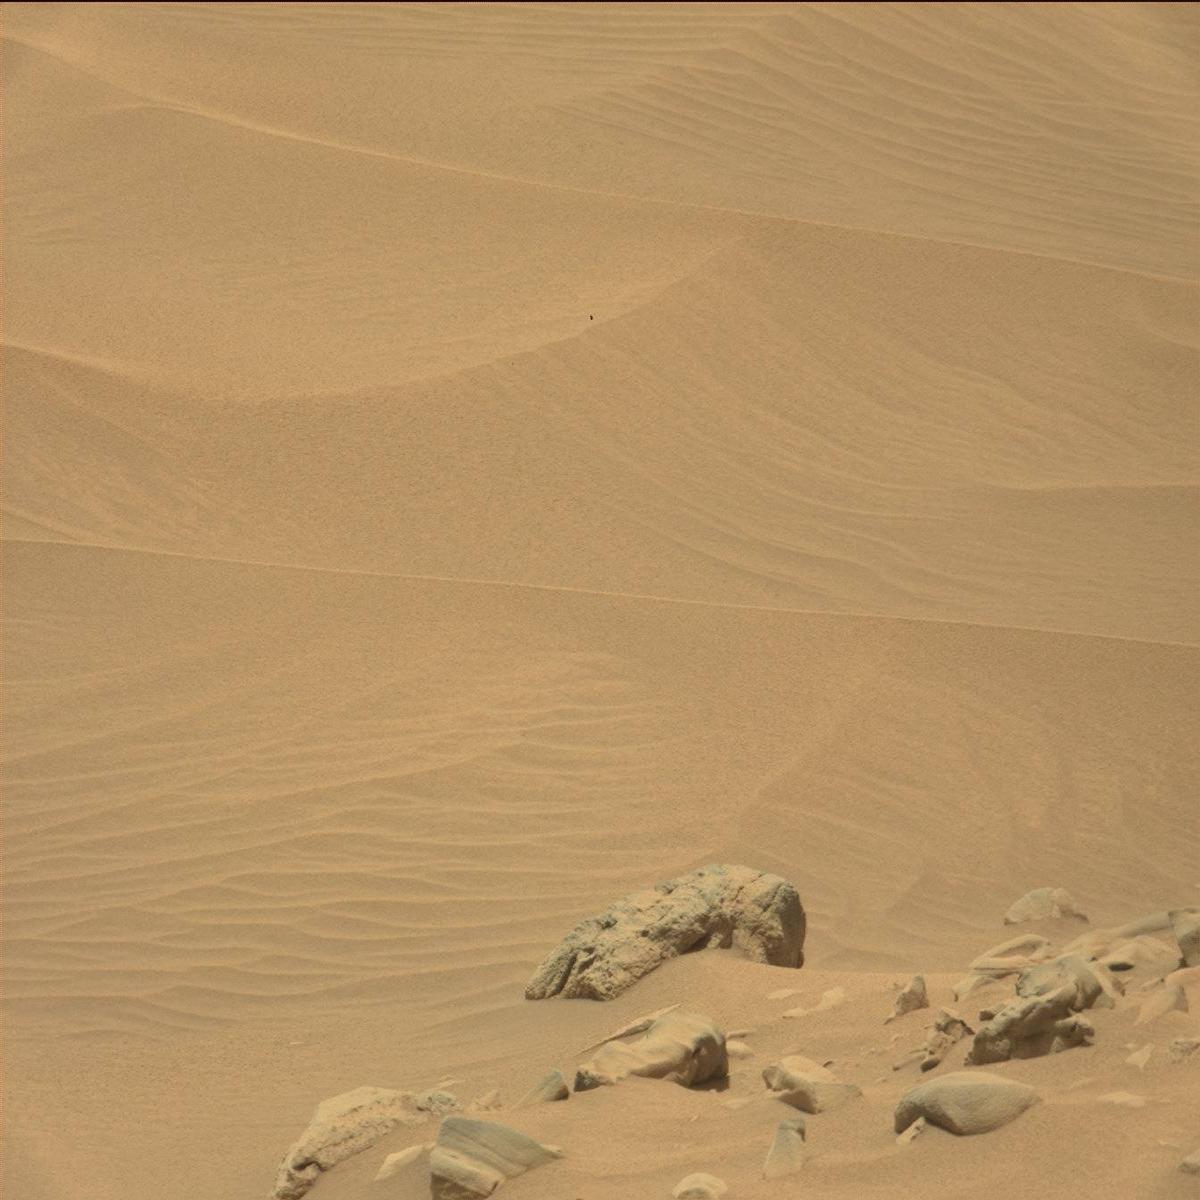
Terrain classes present: Bedrock, Sand / Soil